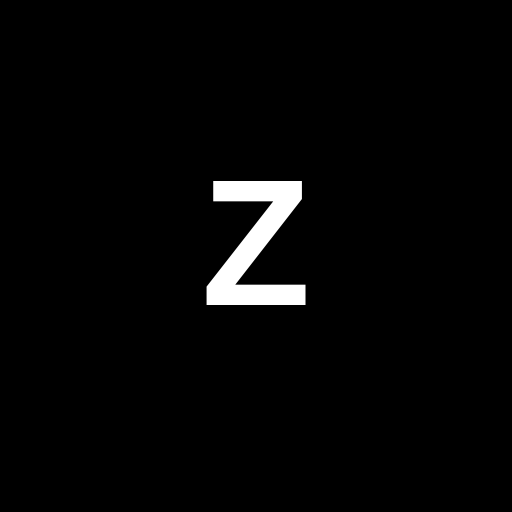
Character: Z
Unicode: U+005A (LATIN CAPITAL LETTER Z)